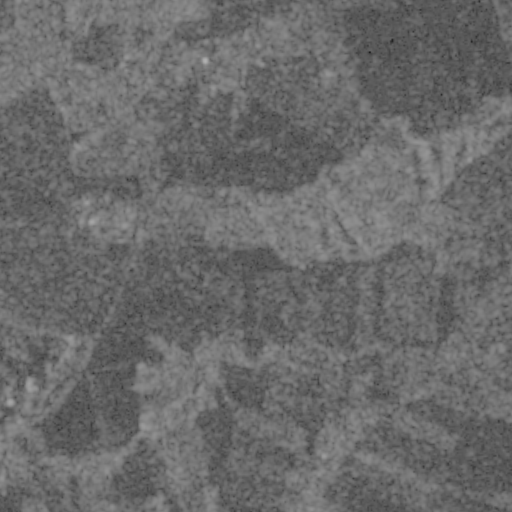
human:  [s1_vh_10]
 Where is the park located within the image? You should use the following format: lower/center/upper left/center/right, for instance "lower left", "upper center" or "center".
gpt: The park is located in the center left of the image.
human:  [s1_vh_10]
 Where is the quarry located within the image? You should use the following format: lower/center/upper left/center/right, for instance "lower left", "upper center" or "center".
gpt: The quarry is located in the lower left of the image.
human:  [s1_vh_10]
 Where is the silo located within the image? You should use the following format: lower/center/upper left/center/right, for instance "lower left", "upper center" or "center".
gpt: The silo is located in the upper left of the image.
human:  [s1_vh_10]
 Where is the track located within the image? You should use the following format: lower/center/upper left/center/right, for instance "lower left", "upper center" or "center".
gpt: There is no track in the image.

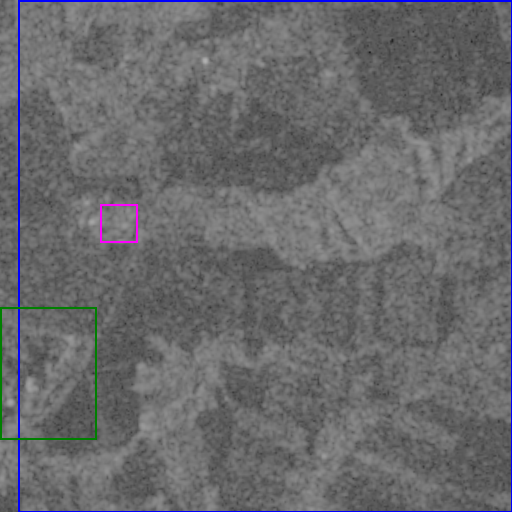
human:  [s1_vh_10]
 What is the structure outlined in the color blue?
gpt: The structure outlined in blue is a crop field.
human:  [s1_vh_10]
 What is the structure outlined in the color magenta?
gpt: The structure outlined in magenta is a park.
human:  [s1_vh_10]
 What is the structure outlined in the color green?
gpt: The structure outlined in green is a quarry.
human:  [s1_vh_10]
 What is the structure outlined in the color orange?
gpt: There is no orange outline.